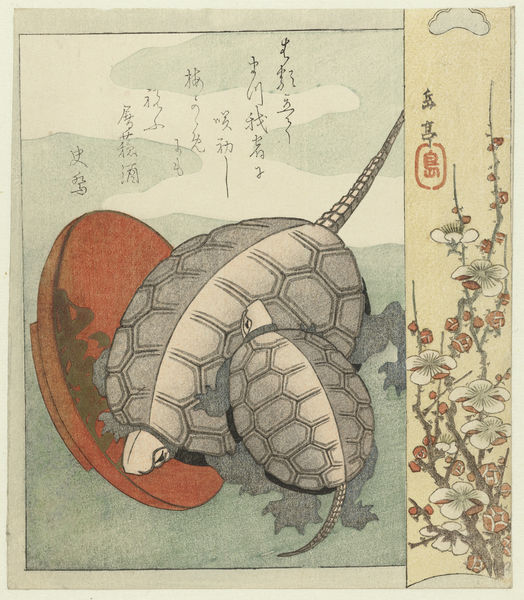
Titel: Turtles and sake cup.
Künstler: Yashima Gakutei
Standort: Amsterdam
Institution: Rijksmuseum
Schlagwörter: himmel, kopf, wolken, blumen, grau, weiss, blüten, rot, tiere, schale, schüssel, zweige, blatt, schwanz, holzschnitt, japan, schrift, japanisch, panzer, asien, stempel, chinesisch, schildkröte, kalligrafie, kirschblüten, schildkröten